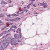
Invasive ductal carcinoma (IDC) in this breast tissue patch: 1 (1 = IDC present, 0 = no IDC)